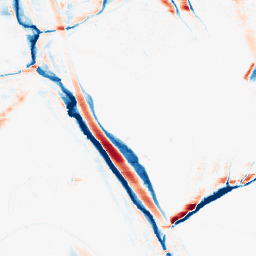
Category: morphological
Decomposition family: morphological_ellipse
Decomposition parameters: operation: average
width: 5
height: 20
Upsampling method: regularized
Upsampling parameters: scale: 4
lambda_reg: 0.001
Upsampling scale: 4